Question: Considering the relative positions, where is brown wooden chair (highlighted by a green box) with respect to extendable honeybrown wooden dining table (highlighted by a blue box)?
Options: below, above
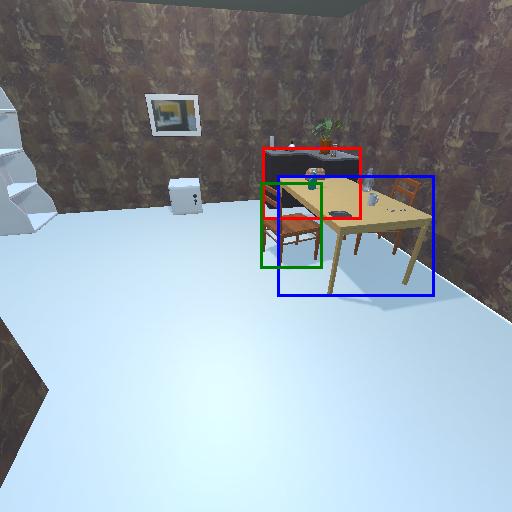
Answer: below